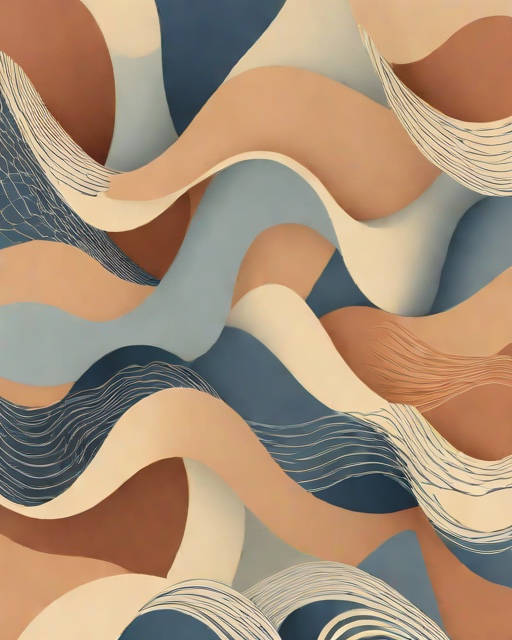
Category: Thank You